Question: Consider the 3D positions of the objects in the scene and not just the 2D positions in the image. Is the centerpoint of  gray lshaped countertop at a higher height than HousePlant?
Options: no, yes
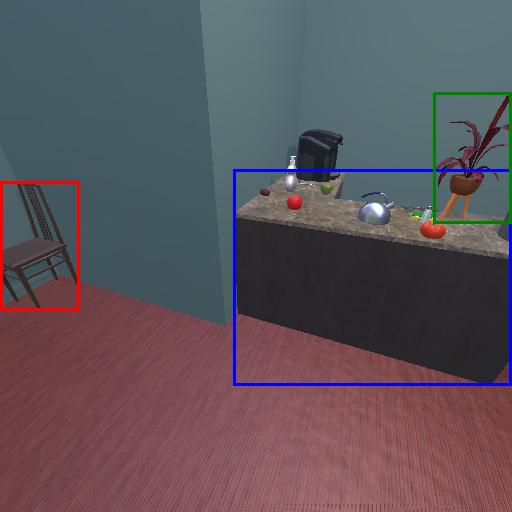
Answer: no